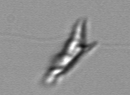
Label: Chrysochromulina_lanceolata